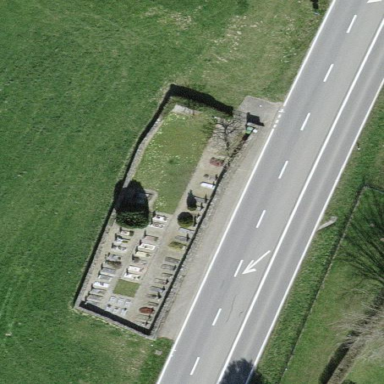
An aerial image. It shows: Cemetery.